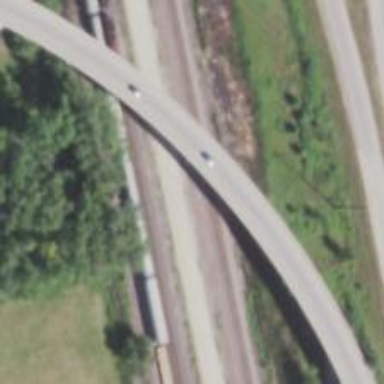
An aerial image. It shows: Bridge on motorway link.